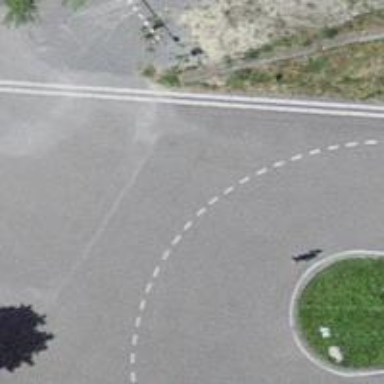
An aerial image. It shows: Asphalt alley road designated as service road.